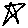
Label: star